【题型】填空题　【知识点】函数　【难度】easy
函数$y=\left(\dfrac{1}{2}\right)^x+m$的图象不经过第一象限，则实数$m$的取值范围为\underline{\quad\quad}.
【解答】
\textbf{【答案】}$(-\infty,-1]$

\vspace{0.3cm}
\textbf{【分析】}借助函数图像即可求解；

\vspace{0.3cm}
\textbf{【详解】}画出$y=\left(\dfrac{1}{2}\right)^x$的图像，同时向下平移一个单位得到$y=\left(\dfrac{1}{2}\right)^x-1$

结合图象可知：$m\leq -1$，

故答案为：$(-\infty,-1]$
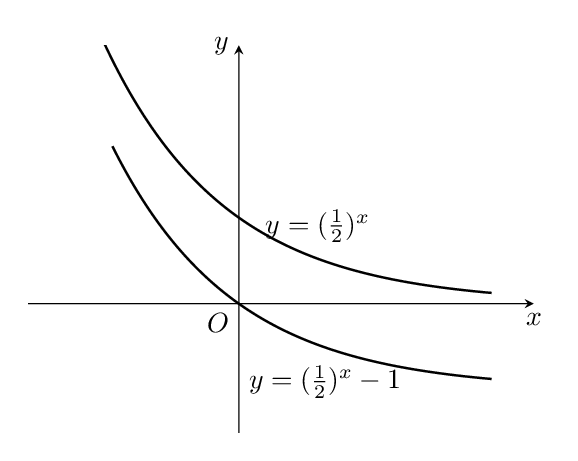